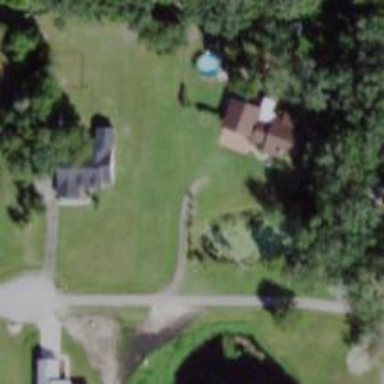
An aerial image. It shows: Driveway.